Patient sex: F
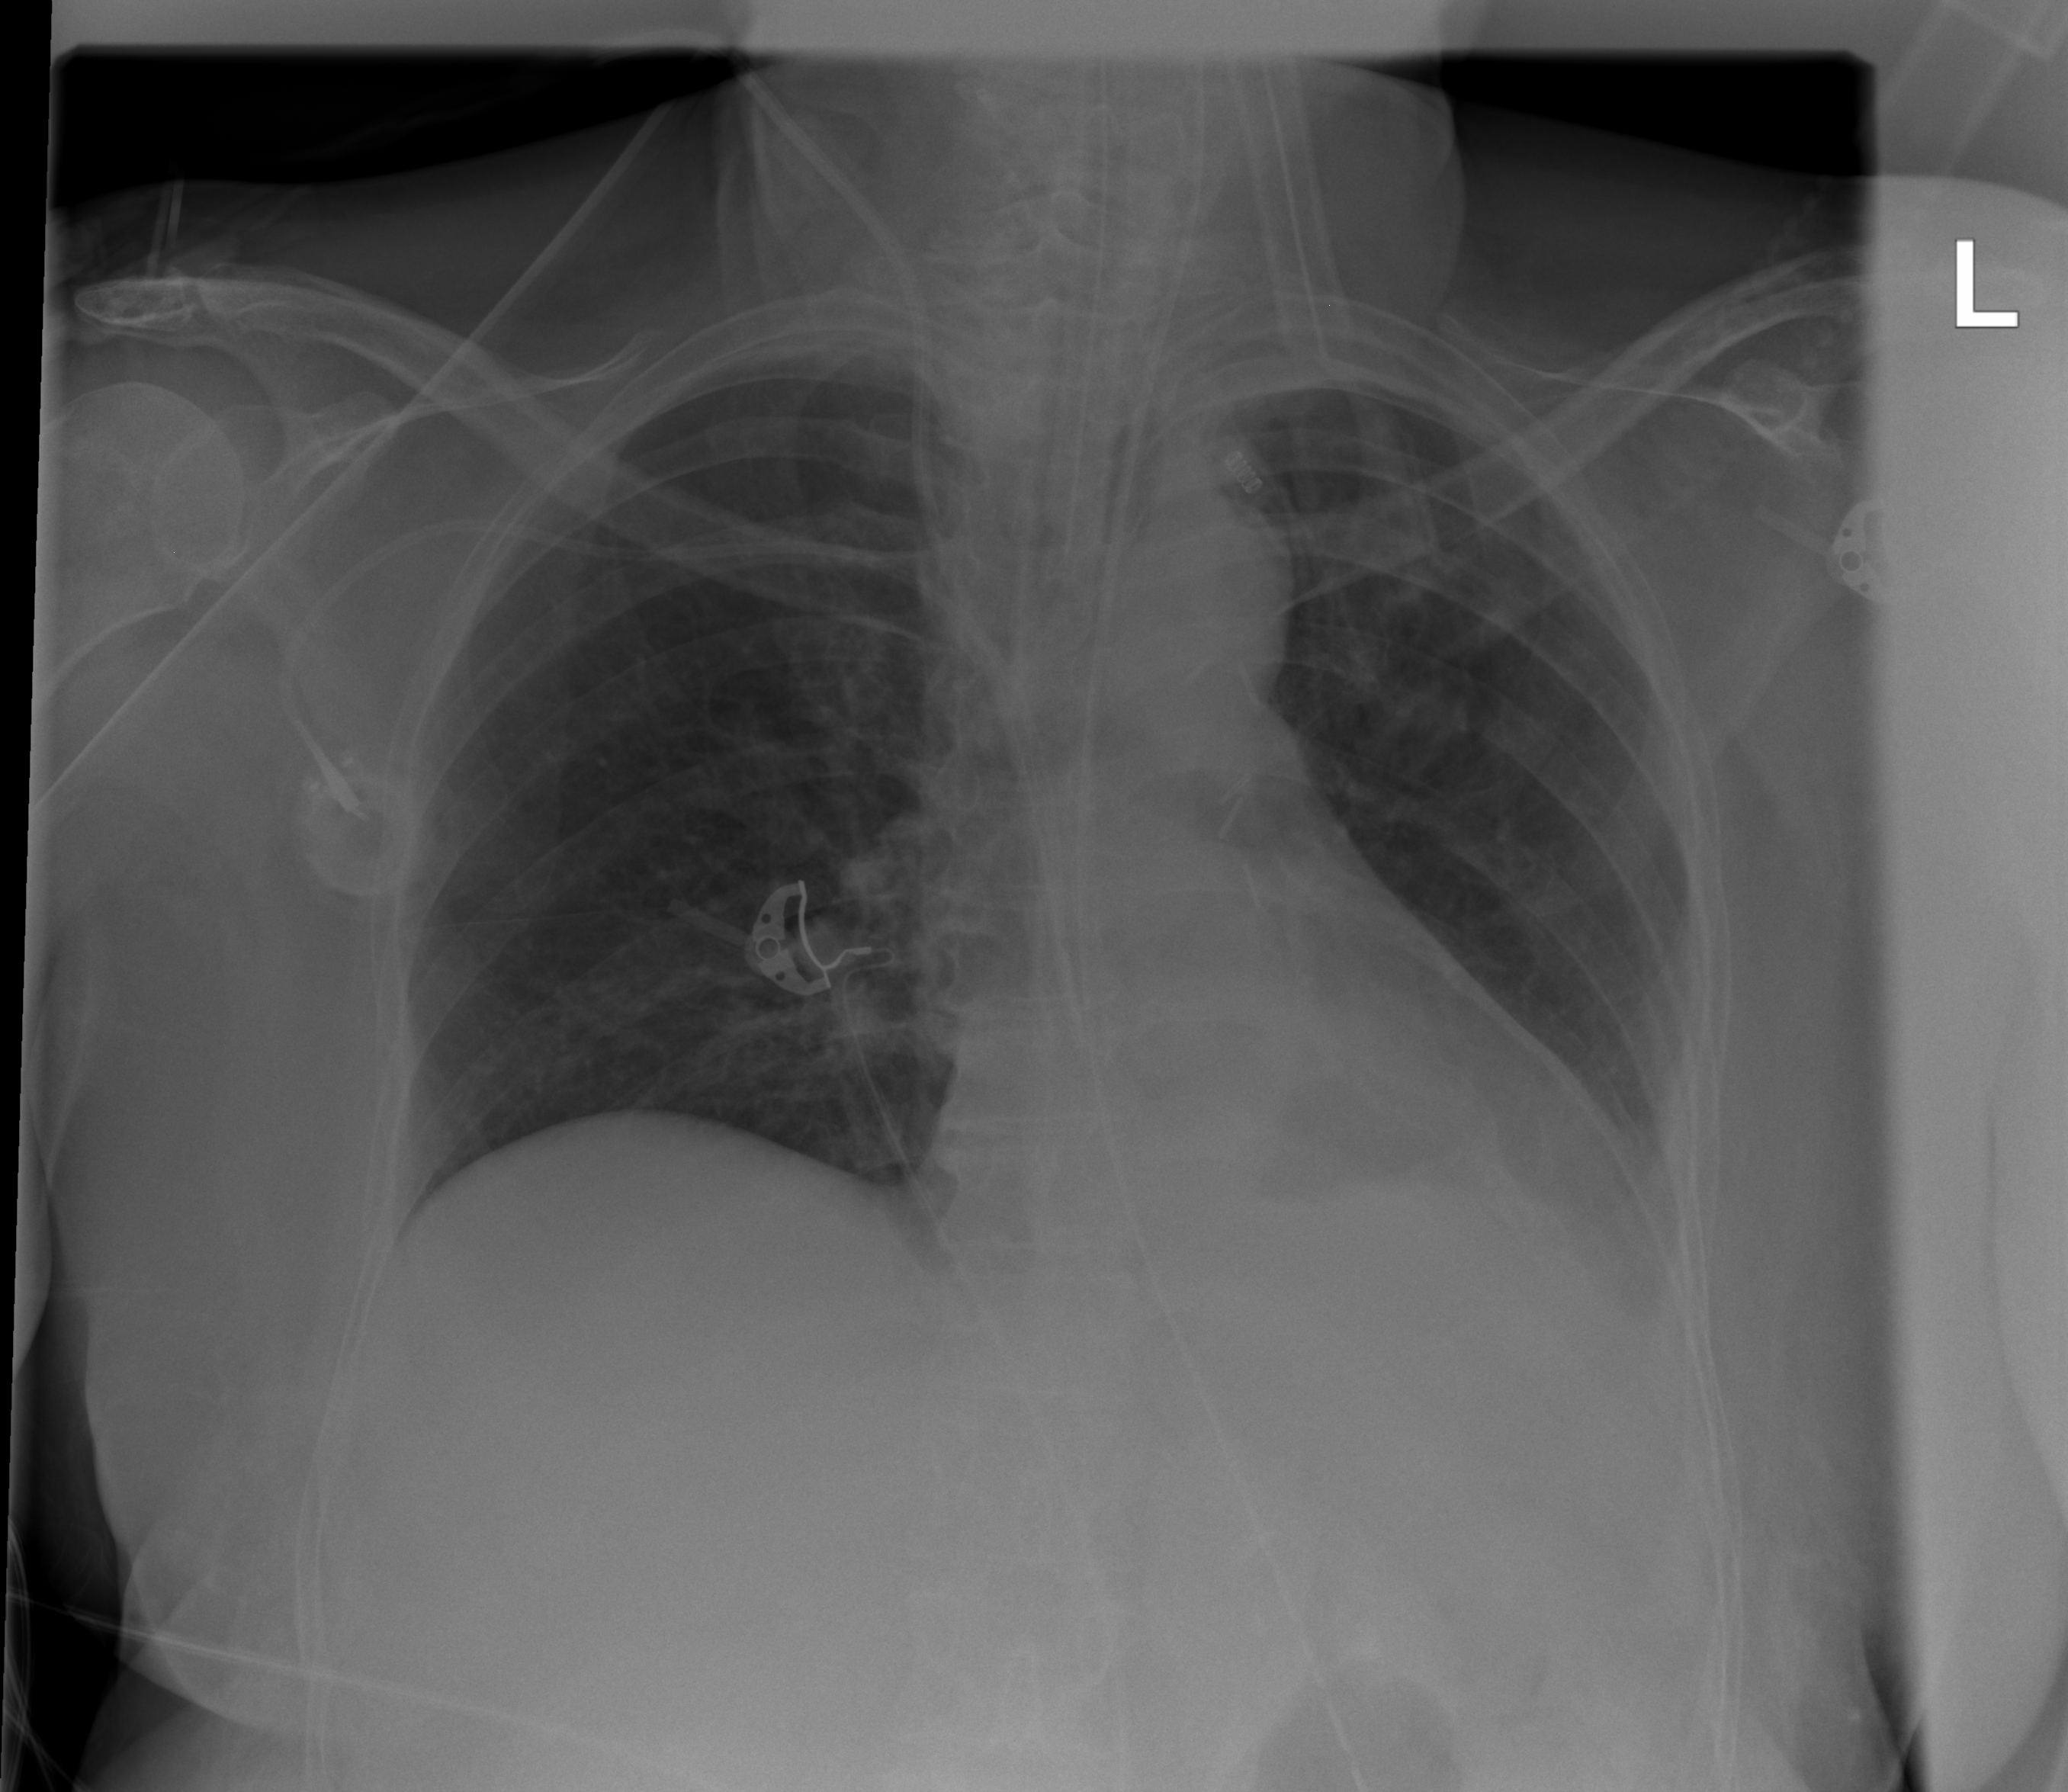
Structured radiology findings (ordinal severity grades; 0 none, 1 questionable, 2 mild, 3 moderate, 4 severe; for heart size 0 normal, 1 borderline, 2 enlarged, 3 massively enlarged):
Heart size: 2
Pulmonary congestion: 0
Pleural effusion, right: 0
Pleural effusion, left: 1
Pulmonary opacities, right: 0
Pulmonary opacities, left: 0
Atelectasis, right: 0
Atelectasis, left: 0